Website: crate-barrel
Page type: account-selection
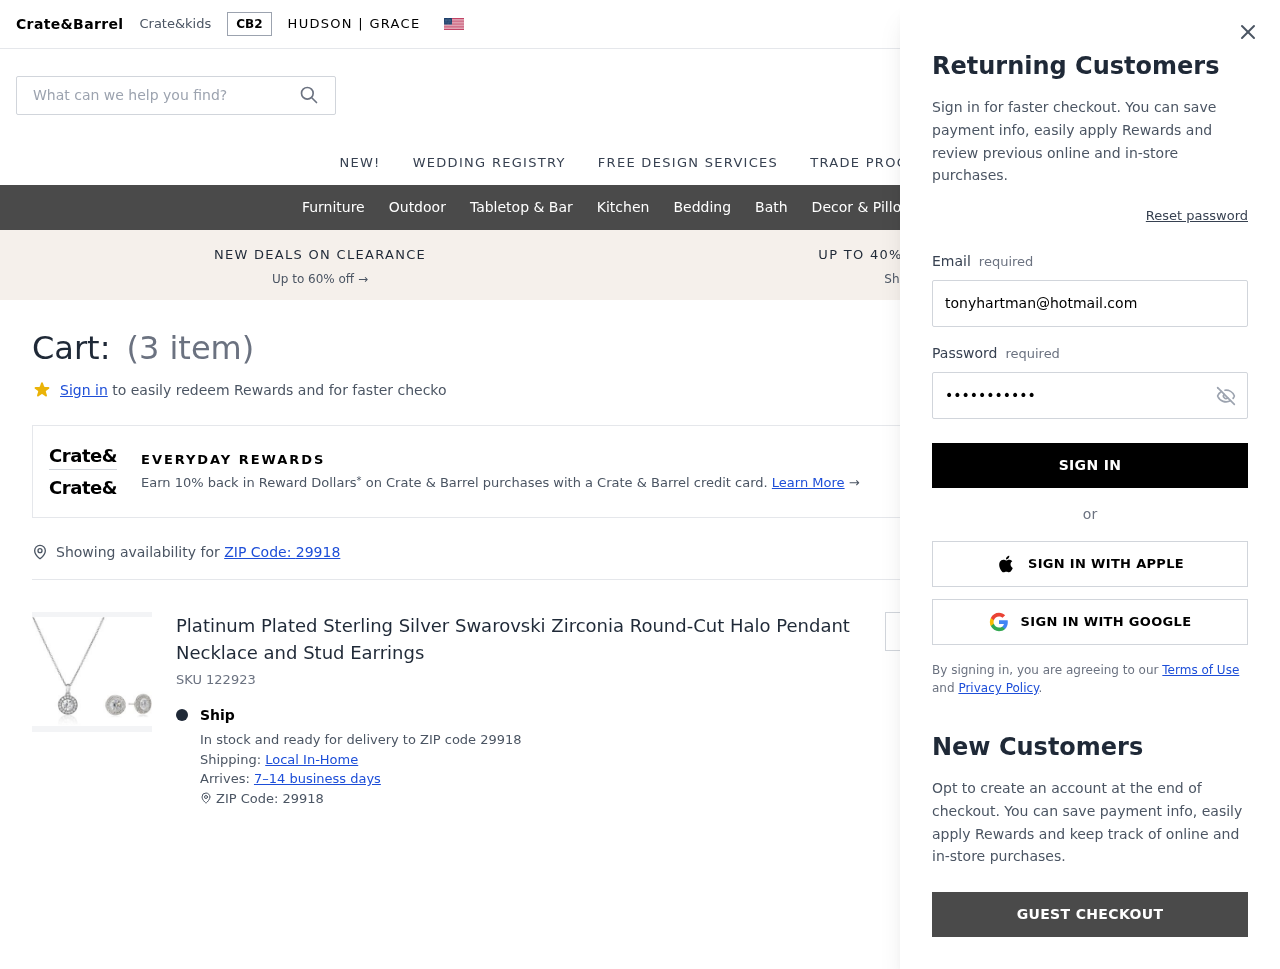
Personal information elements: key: PII_EMAIL
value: tonyhartman@hotmail.com
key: PII_POSTCODE
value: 29918
Product elements: key: PRODUCT1_NAME
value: Platinum Plated Sterling Silver Swarovski Zirconia Round-Cut Halo Pendant Necklace and Stud Earrings
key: PRODUCT1_QUANTITY
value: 3
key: PRODUCT1_SKU
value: SKU 122923
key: PRODUCT1_ORIGINAL_PRICE
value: $62.49
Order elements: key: ORDER_NUM_ITEMS
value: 3
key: ORDER_SUBTOTAL
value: $149.97
Search elements: key: HEADER_SEARCH
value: What can we help you find?